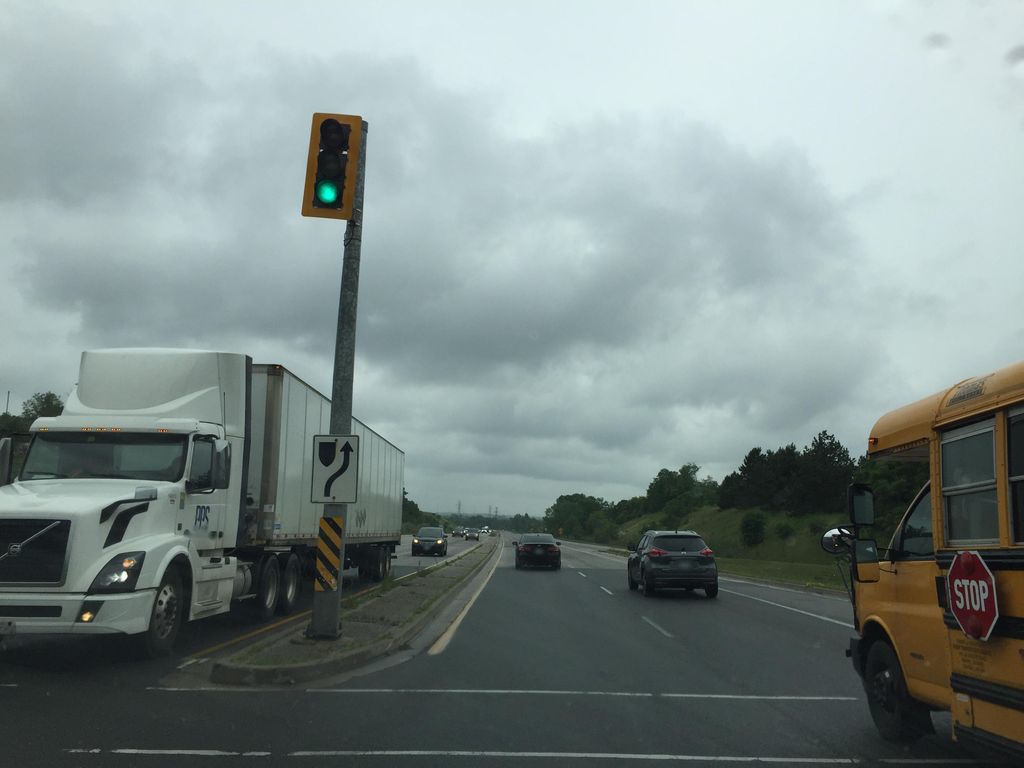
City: kitchener-waterloo